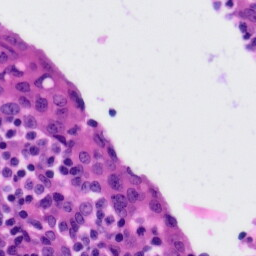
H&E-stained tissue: Tonsil